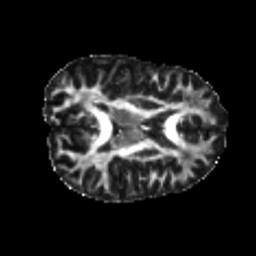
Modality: FA
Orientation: axial
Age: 21
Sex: female
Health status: healthy
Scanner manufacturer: philips
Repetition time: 7.384 s
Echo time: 0.08599 s